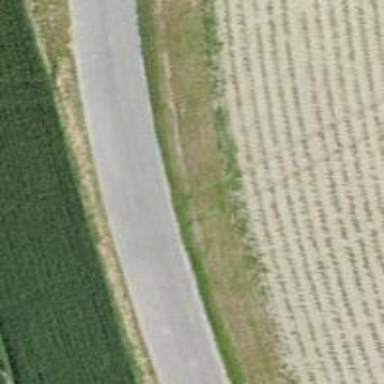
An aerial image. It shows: Unclassified road with asphalt surface.